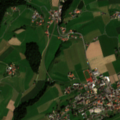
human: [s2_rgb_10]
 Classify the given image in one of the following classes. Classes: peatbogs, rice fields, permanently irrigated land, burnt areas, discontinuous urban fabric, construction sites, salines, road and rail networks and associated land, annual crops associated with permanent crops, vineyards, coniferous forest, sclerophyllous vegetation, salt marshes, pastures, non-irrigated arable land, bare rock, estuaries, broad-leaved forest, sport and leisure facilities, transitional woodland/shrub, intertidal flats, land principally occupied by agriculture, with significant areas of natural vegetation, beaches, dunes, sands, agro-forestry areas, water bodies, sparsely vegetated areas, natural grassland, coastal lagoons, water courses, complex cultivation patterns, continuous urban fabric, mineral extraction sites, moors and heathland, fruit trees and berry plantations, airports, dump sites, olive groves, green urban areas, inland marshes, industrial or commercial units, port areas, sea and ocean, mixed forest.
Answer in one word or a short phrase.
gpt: discontinuous urban fabric, non-irrigated arable land, pastures, coniferous forest